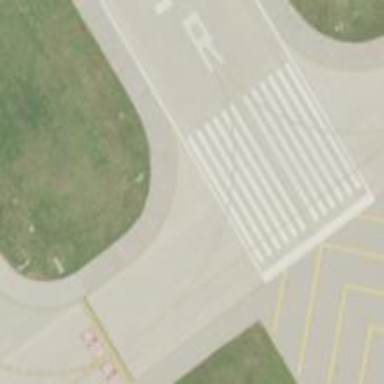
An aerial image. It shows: Image of taxiway at airport.